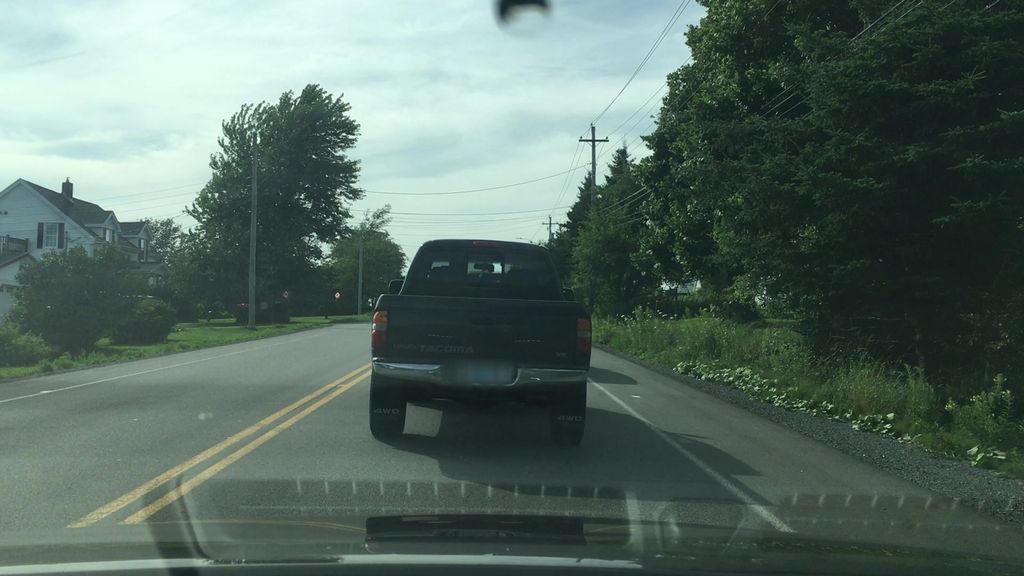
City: halifax